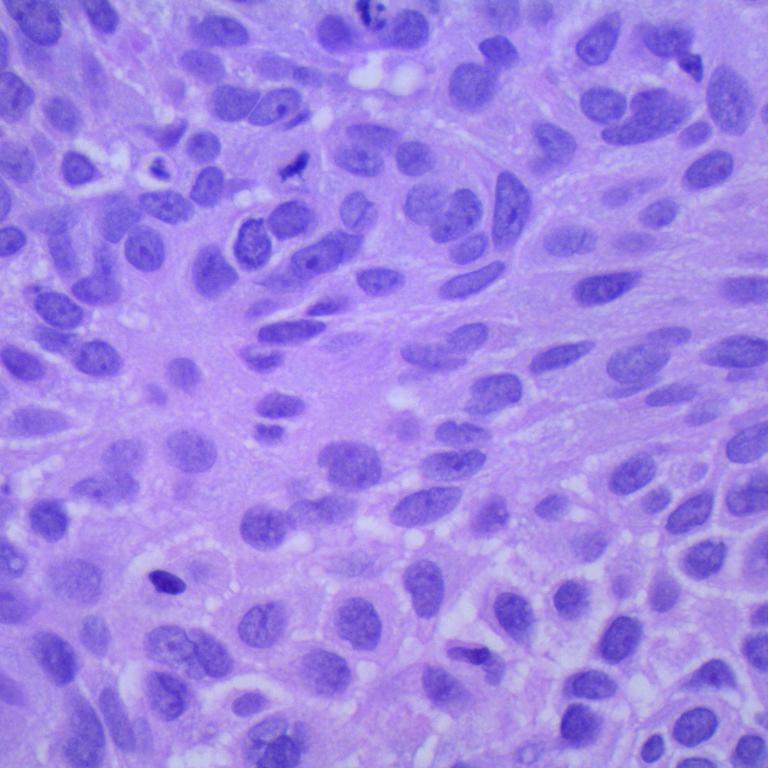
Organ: lung
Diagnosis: squamous carcinomas